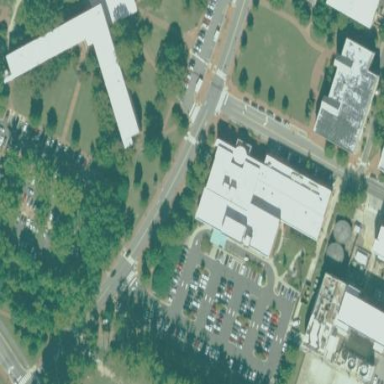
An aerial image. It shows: Commercial building.